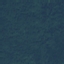
Land use / land cover: Forest